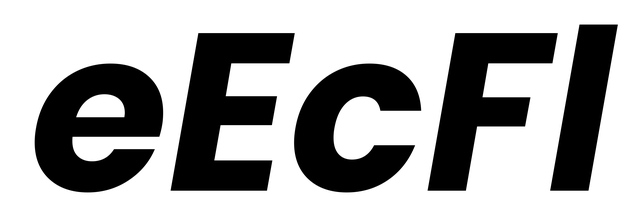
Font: Poppins-BoldItalic